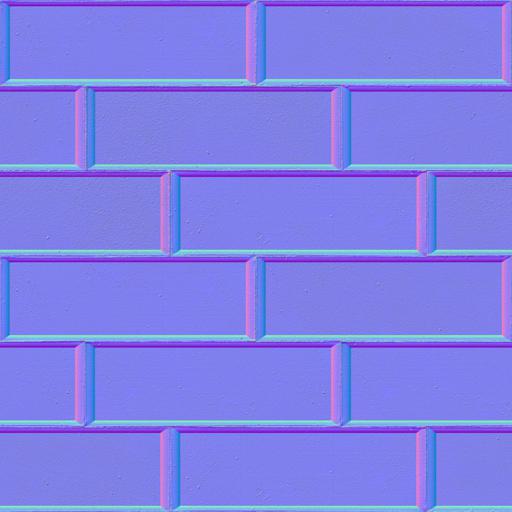
brick bricks stone wall